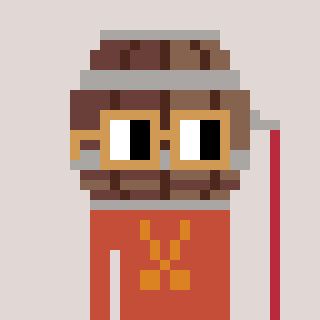
a pixel art character with square brown glasses, a wine barrel-shaped head and a rust-colored body on a warm background